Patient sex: M
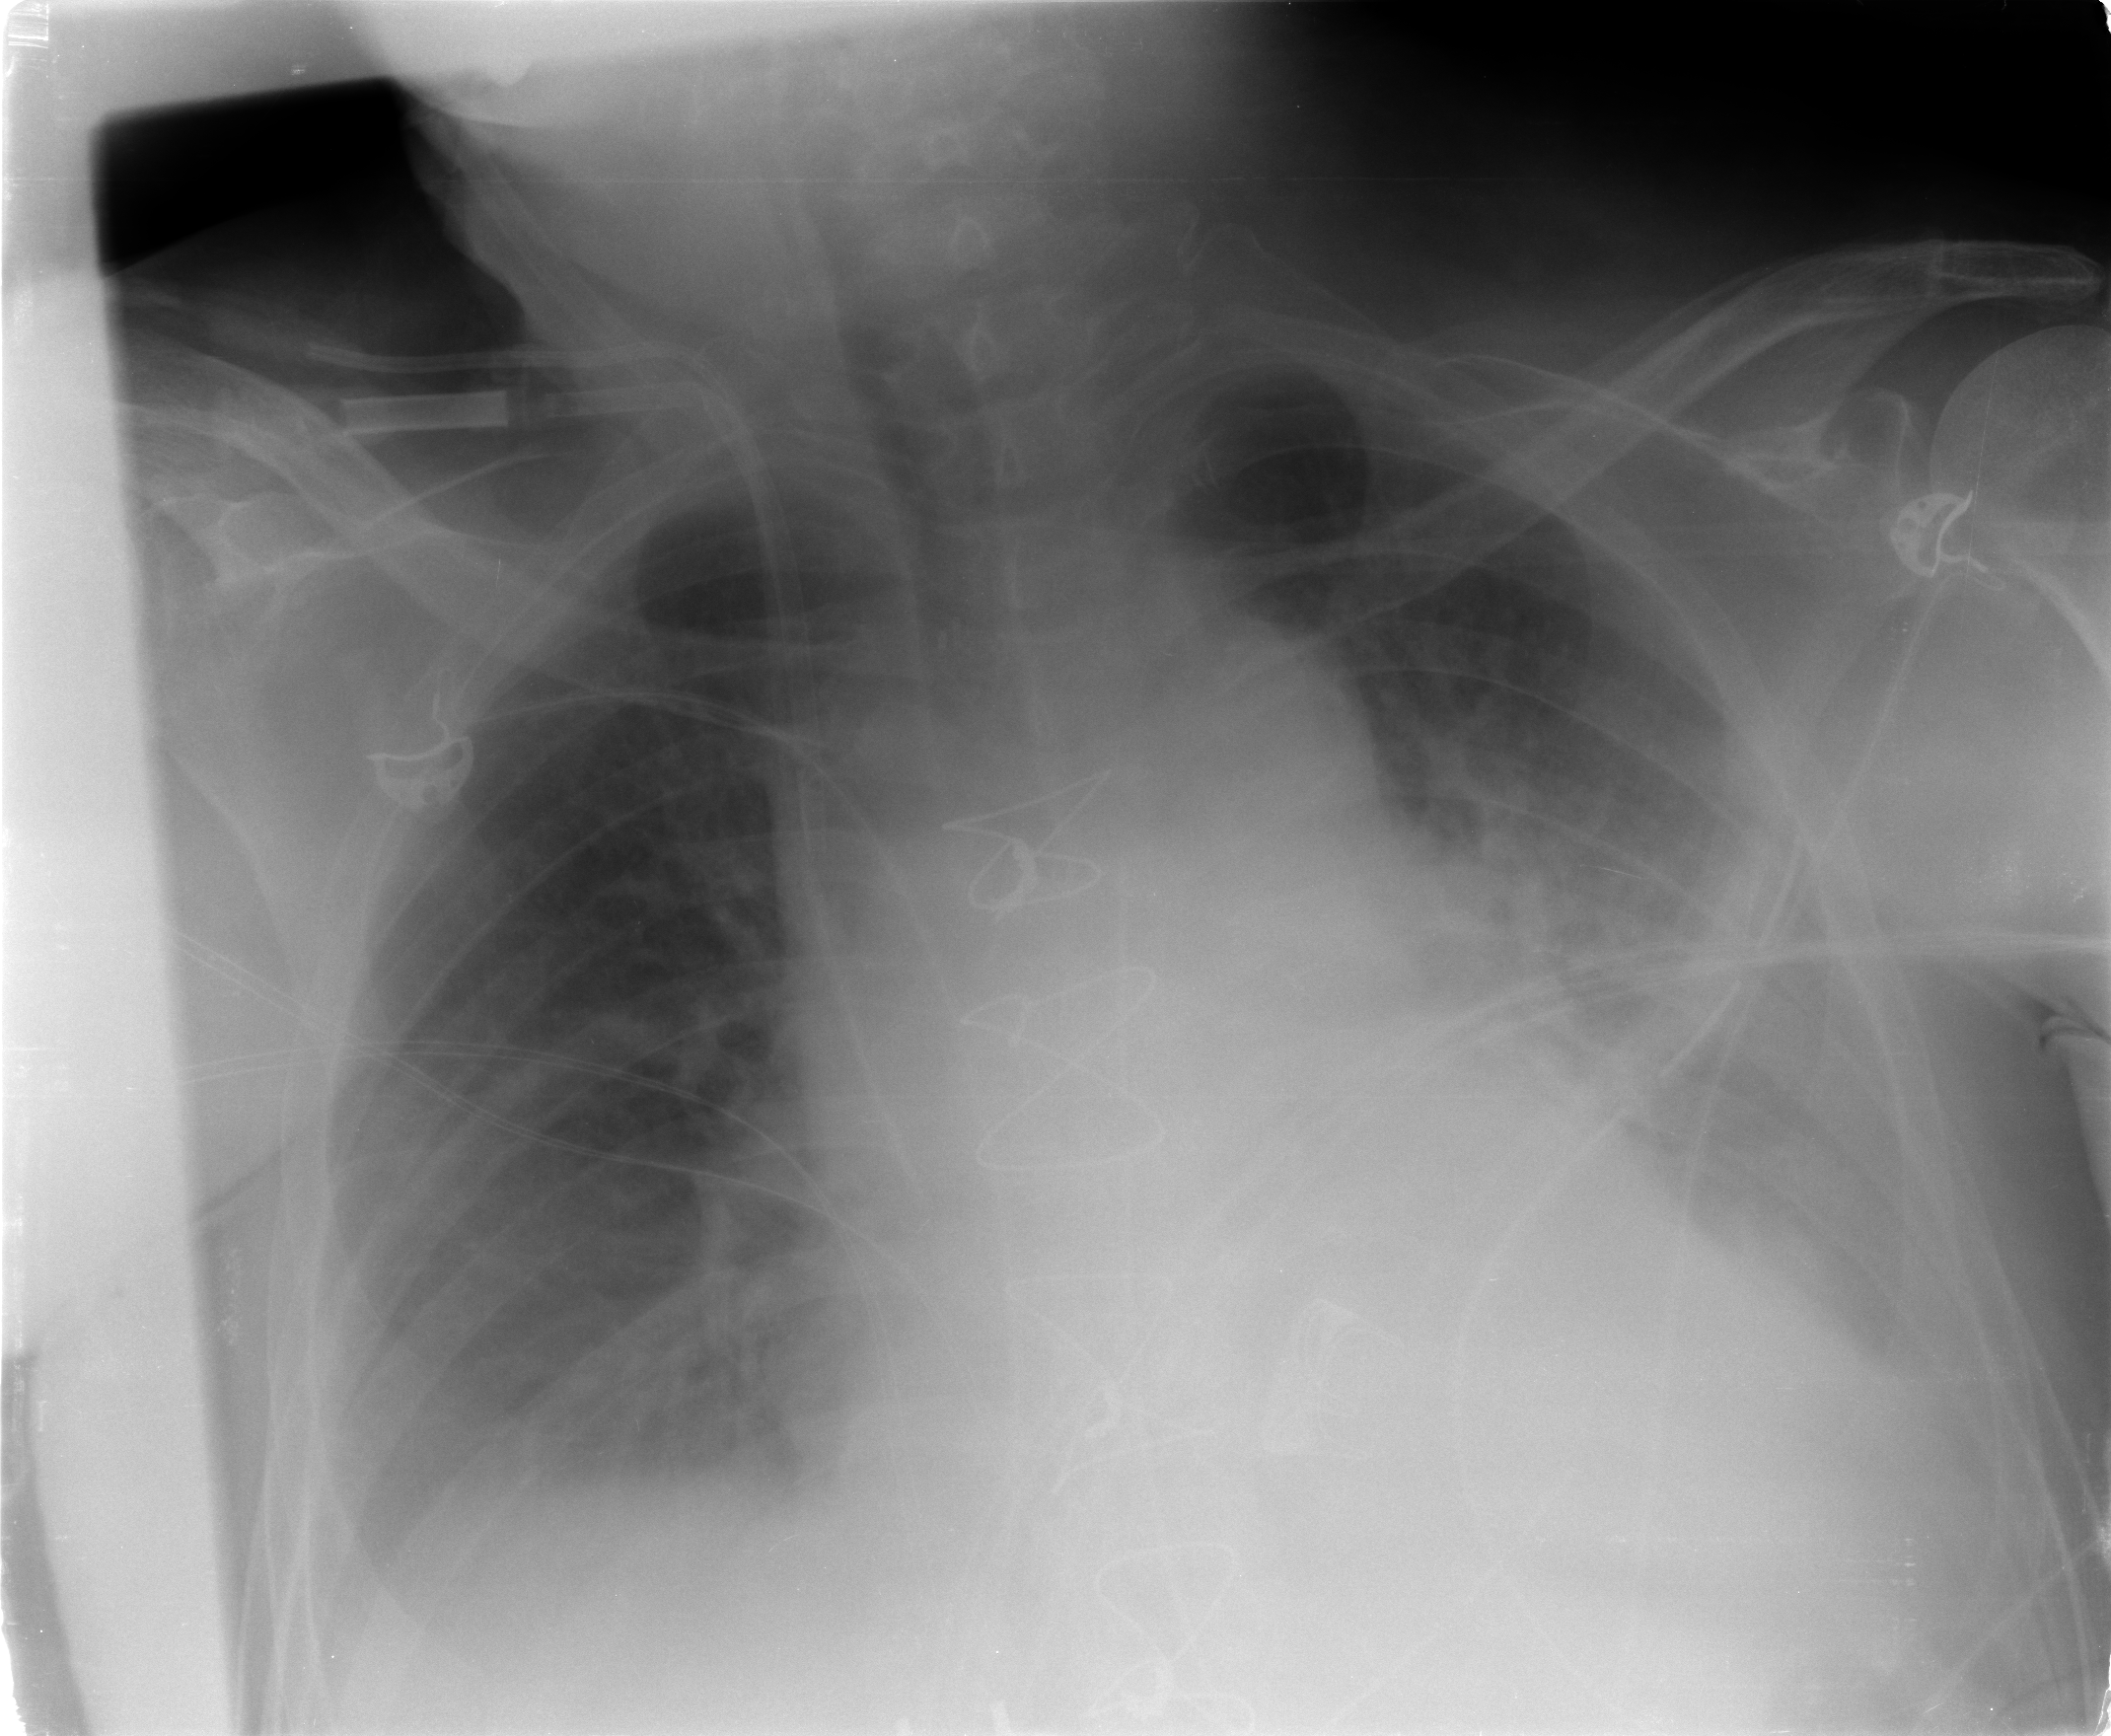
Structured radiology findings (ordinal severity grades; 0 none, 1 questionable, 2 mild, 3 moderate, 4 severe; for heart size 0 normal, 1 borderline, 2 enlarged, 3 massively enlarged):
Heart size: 2
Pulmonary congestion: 3
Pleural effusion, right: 2
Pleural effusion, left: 3
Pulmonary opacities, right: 1
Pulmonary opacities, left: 1
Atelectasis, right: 2
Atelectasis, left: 3